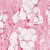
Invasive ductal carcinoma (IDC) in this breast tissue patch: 0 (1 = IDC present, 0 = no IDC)